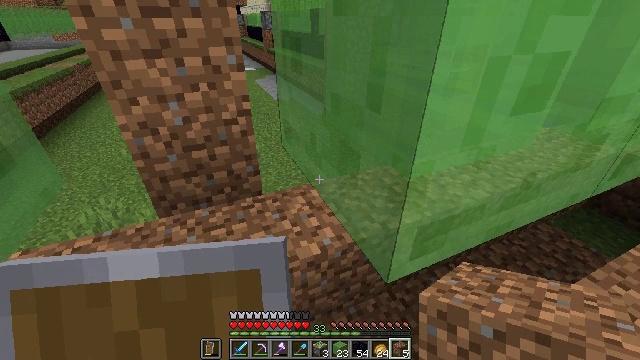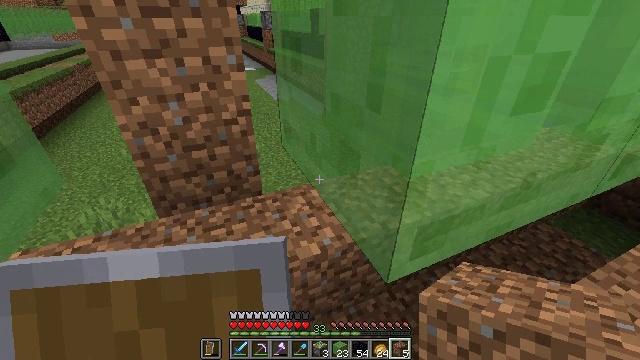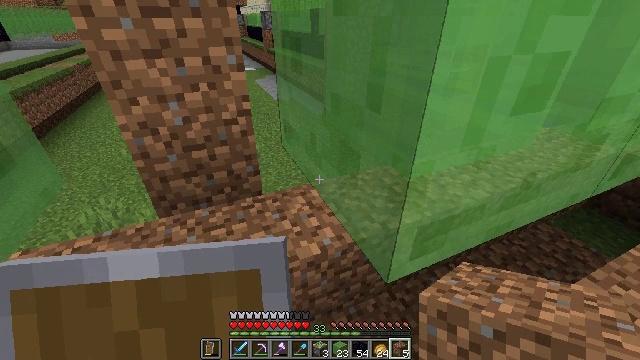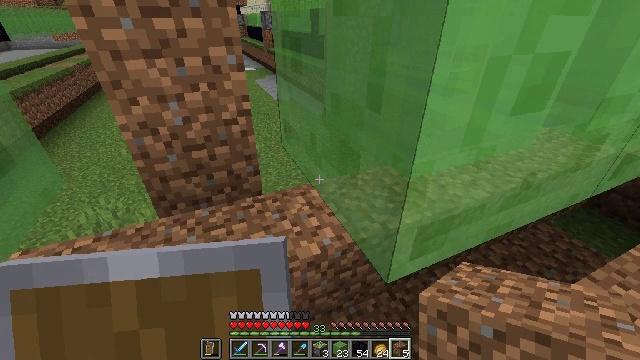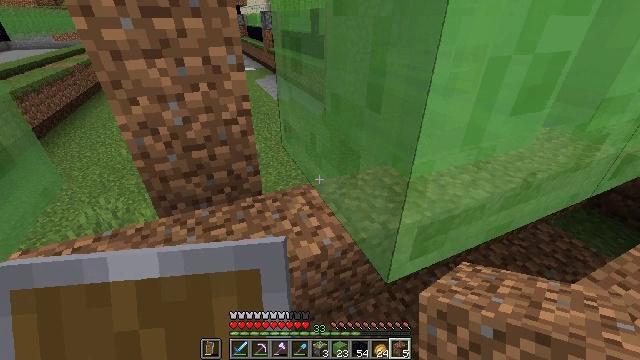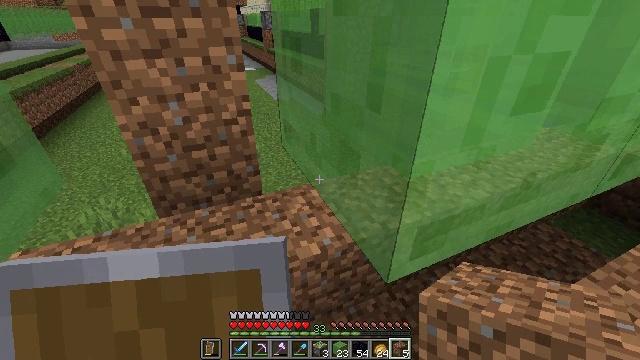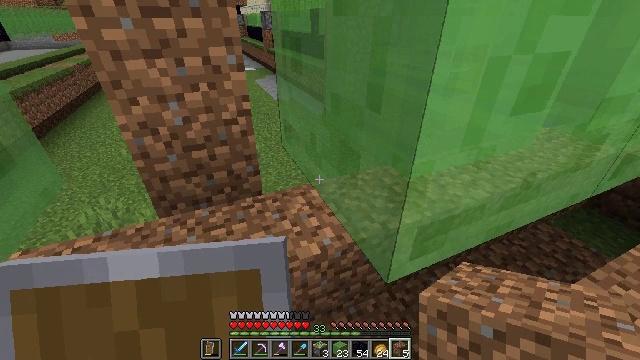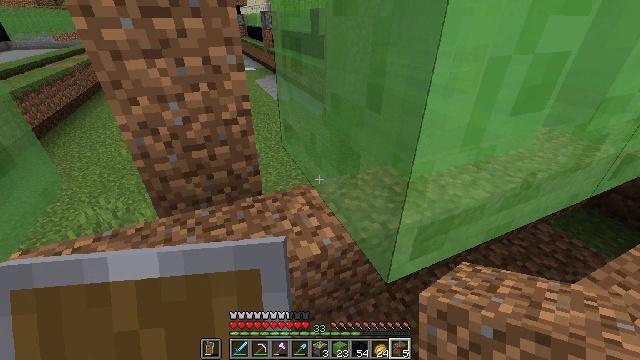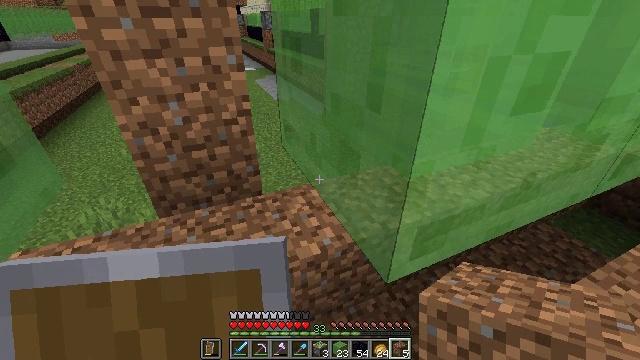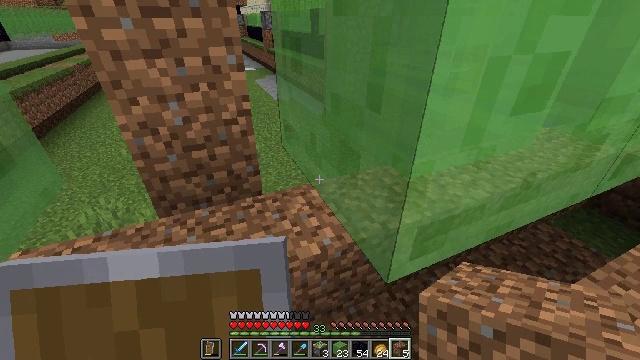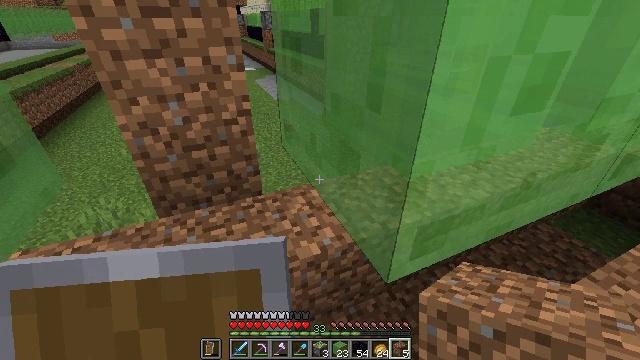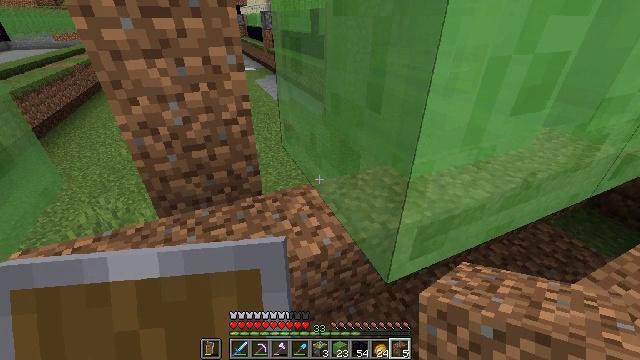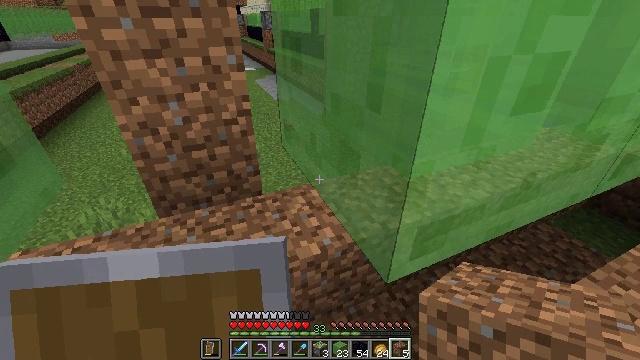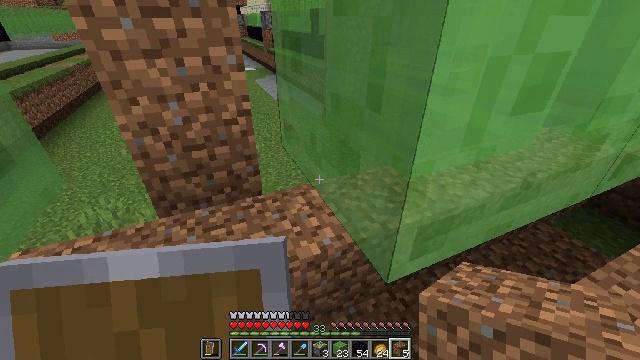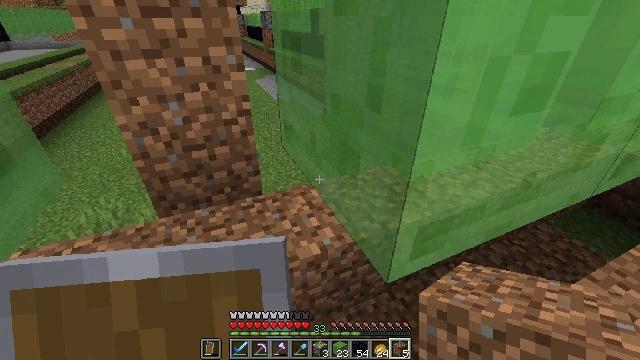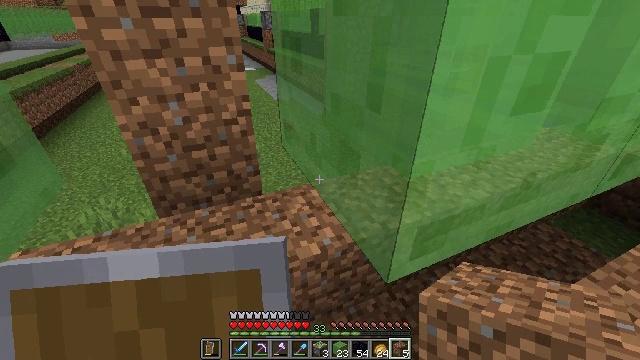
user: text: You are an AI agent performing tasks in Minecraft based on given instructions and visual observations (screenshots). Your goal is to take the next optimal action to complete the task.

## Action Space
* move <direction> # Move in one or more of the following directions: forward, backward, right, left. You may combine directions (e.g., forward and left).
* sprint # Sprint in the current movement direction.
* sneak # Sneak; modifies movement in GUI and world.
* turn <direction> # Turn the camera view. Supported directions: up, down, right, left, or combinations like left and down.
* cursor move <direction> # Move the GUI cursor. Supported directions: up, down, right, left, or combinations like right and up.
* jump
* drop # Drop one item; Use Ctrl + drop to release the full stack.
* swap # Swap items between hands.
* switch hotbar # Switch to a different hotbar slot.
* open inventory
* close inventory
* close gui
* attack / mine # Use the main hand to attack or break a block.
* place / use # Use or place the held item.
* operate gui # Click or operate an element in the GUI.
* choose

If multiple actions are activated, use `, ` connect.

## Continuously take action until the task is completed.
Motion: motion action
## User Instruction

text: Gather slime blocks for crafting purposes.
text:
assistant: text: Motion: no_op
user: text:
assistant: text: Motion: no_op
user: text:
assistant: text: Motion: no_op
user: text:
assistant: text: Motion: no_op
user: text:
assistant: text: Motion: no_op
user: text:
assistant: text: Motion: no_op
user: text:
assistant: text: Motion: no_op
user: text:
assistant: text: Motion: no_op
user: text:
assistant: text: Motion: no_op
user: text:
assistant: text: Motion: no_op
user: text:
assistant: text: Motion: no_op
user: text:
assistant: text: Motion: no_op
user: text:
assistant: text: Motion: no_op
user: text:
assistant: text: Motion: no_op
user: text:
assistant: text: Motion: no_op
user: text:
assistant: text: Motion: no_op
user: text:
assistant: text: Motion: no_op
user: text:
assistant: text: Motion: no_op
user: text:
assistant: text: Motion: no_op
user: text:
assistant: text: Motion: no_op
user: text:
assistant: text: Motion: no_op
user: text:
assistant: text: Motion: no_op
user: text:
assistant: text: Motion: no_op
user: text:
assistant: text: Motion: no_op
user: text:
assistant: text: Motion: no_op
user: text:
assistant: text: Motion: no_op
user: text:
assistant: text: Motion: no_op
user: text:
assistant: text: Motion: no_op
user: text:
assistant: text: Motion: no_op
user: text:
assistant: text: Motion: no_op